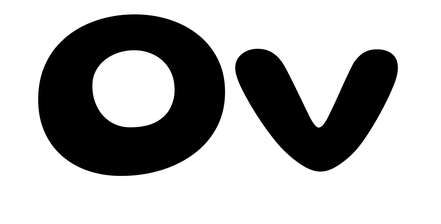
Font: Gluten_SemiBold